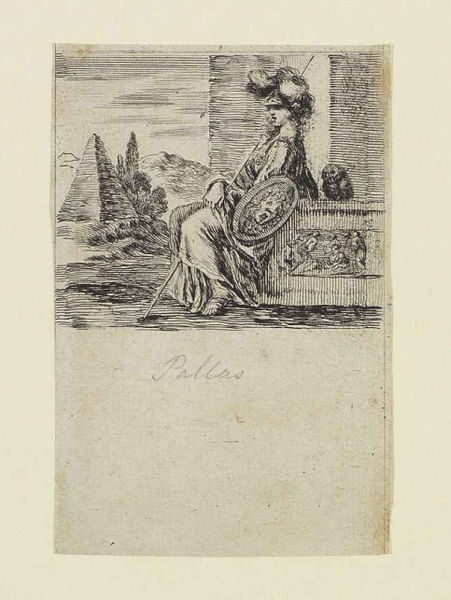
Titel: Jeu de la Mythologie - Pallas
Künstler: Stefano della Bella
Standort: Karlsruhe
Institution: Staatliche Kunsthalle Karlsruhe
Schlagwörter: baum, berg, dunkel, feder, fuß, gott, hand, himmel, kopf, mann, vogel, weiß, wolken, bäume, landschaft, menschen, sitzen, braun, frau, grau, haar, hintergrund, hut, hüte, kleid, kopfbedeckungen, schwarz, skizze, säule, säulen, vordergrund, zeichnung, dame, gebäude, tier, weg, wolke, ornament, kappe, mütze, mützen, wand, architektur, augen, falten, federn, gesicht, haupt, mensch, rahmen, rembrandt, sehen, sockel, stein, steine, bild, hände, schauen, spiegel, hügel, natur, pappel, strauch, brüstung, busch, büsche, gebüsch, sträucher, boden, figur, gewand, haare, sitzend, adel, klassizismus, blatt, renaissance, wald, brunnen, stock, zypressen, federbusch, federhut, kopfbedeckung, relief, schrift, papier, stab, berge, fels, gebirge, mauer, grafik, graphik, nebel, klein, linien, rast, rand, lehnen, lanze, thron, weib, melancholie, warten, knie, striche, name, schild, tusche, truhe, antike, unterschrift, buch, zypresse, druck, schraffur, schraffuren, radierung, stich, titel, seite, illustration, schwarzweiß, uniform, waffen, zeitung, soldat, bleistift, ruinen, helm, allegorie, entwurf, mythologie, göttin, sitzfigur, rüstung, tinte, blat, altar, pantheon, rom, fries, wappen, sandale, grab, antik, toga, amazone, griechisch, sage, krieger, müde, gorgo, griechenland, medusa, medusenhaupt, wächter, tempel, königin, löwe, speer, helmbusch, pyramide, kupferstich, eule, helden, grieche, athene, minerva, ausruhen, wachen, schutz, römisch, athen, athena, griechin, kriegerin, ägypten, pallas athene, federzeichnung, fires, sarkophag, stele, ruhend, palas, pallas, teichnung, buxbaum, rembrand, uhu, sperr, erschöpfung, weisheit, pyramiden, götting, attribute, schutzschild, monate, federbuschen, schift, kupfestich, parallelschraffur, halbseitig, soldatin, rasr, typisch, kauz, pallas athena, häh, 18. jahrhundert, piramide, fu, ets, aigis, baumj, gorgias, hüsch, soldatn, löwenschild, spiir, albert durer, kinie, frdern, konifere, keuzchen